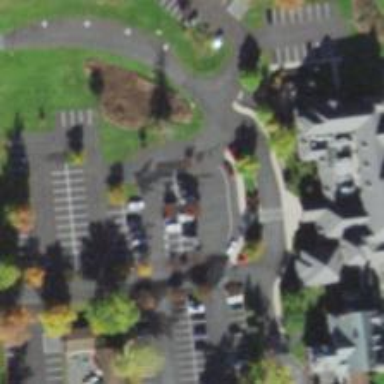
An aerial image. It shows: Parking space is available.